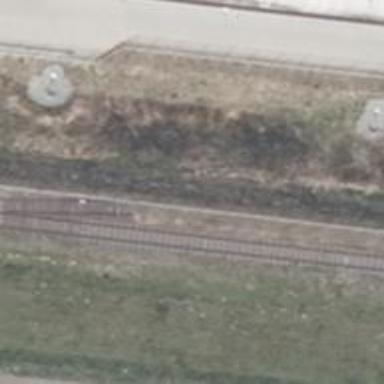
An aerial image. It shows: Abandoned railway yard.